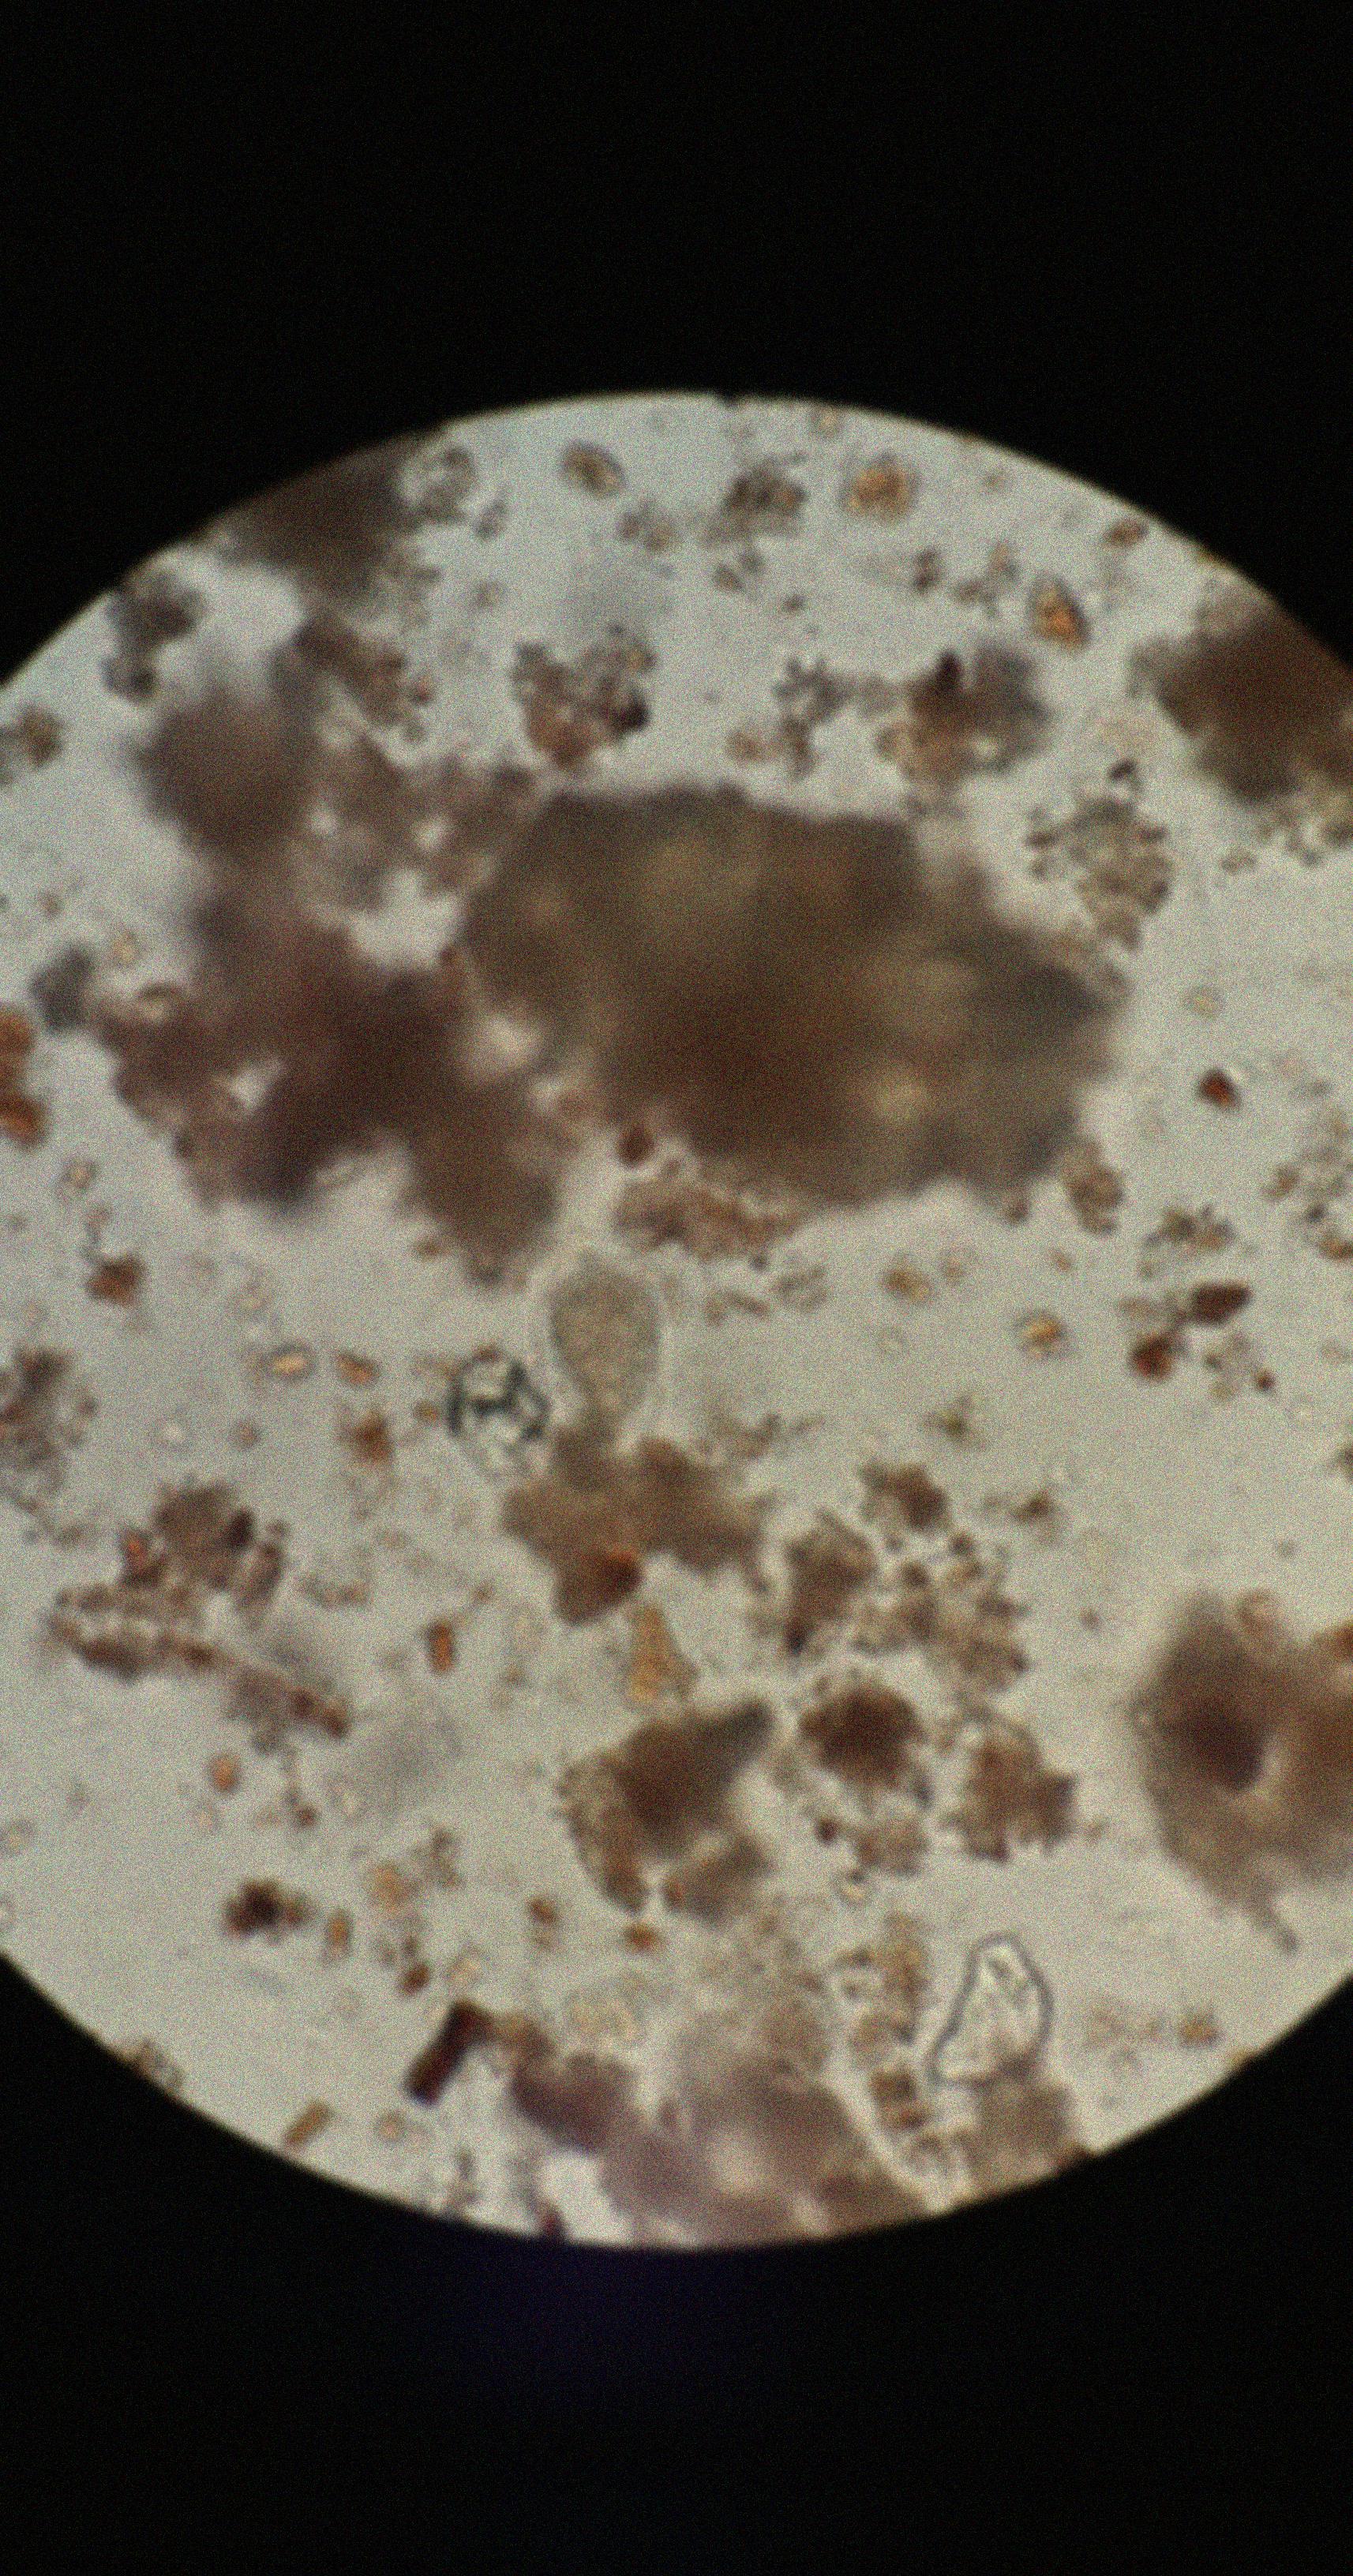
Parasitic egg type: Hookworm egg